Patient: sex M, age 58
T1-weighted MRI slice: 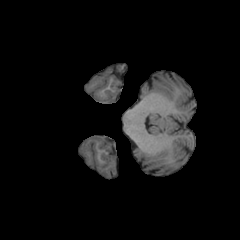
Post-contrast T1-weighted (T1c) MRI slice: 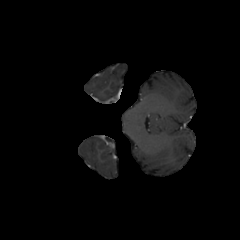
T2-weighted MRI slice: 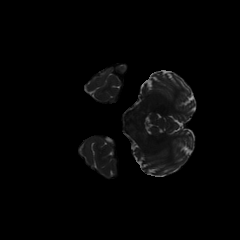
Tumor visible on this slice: no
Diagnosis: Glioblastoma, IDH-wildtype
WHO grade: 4